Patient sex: M
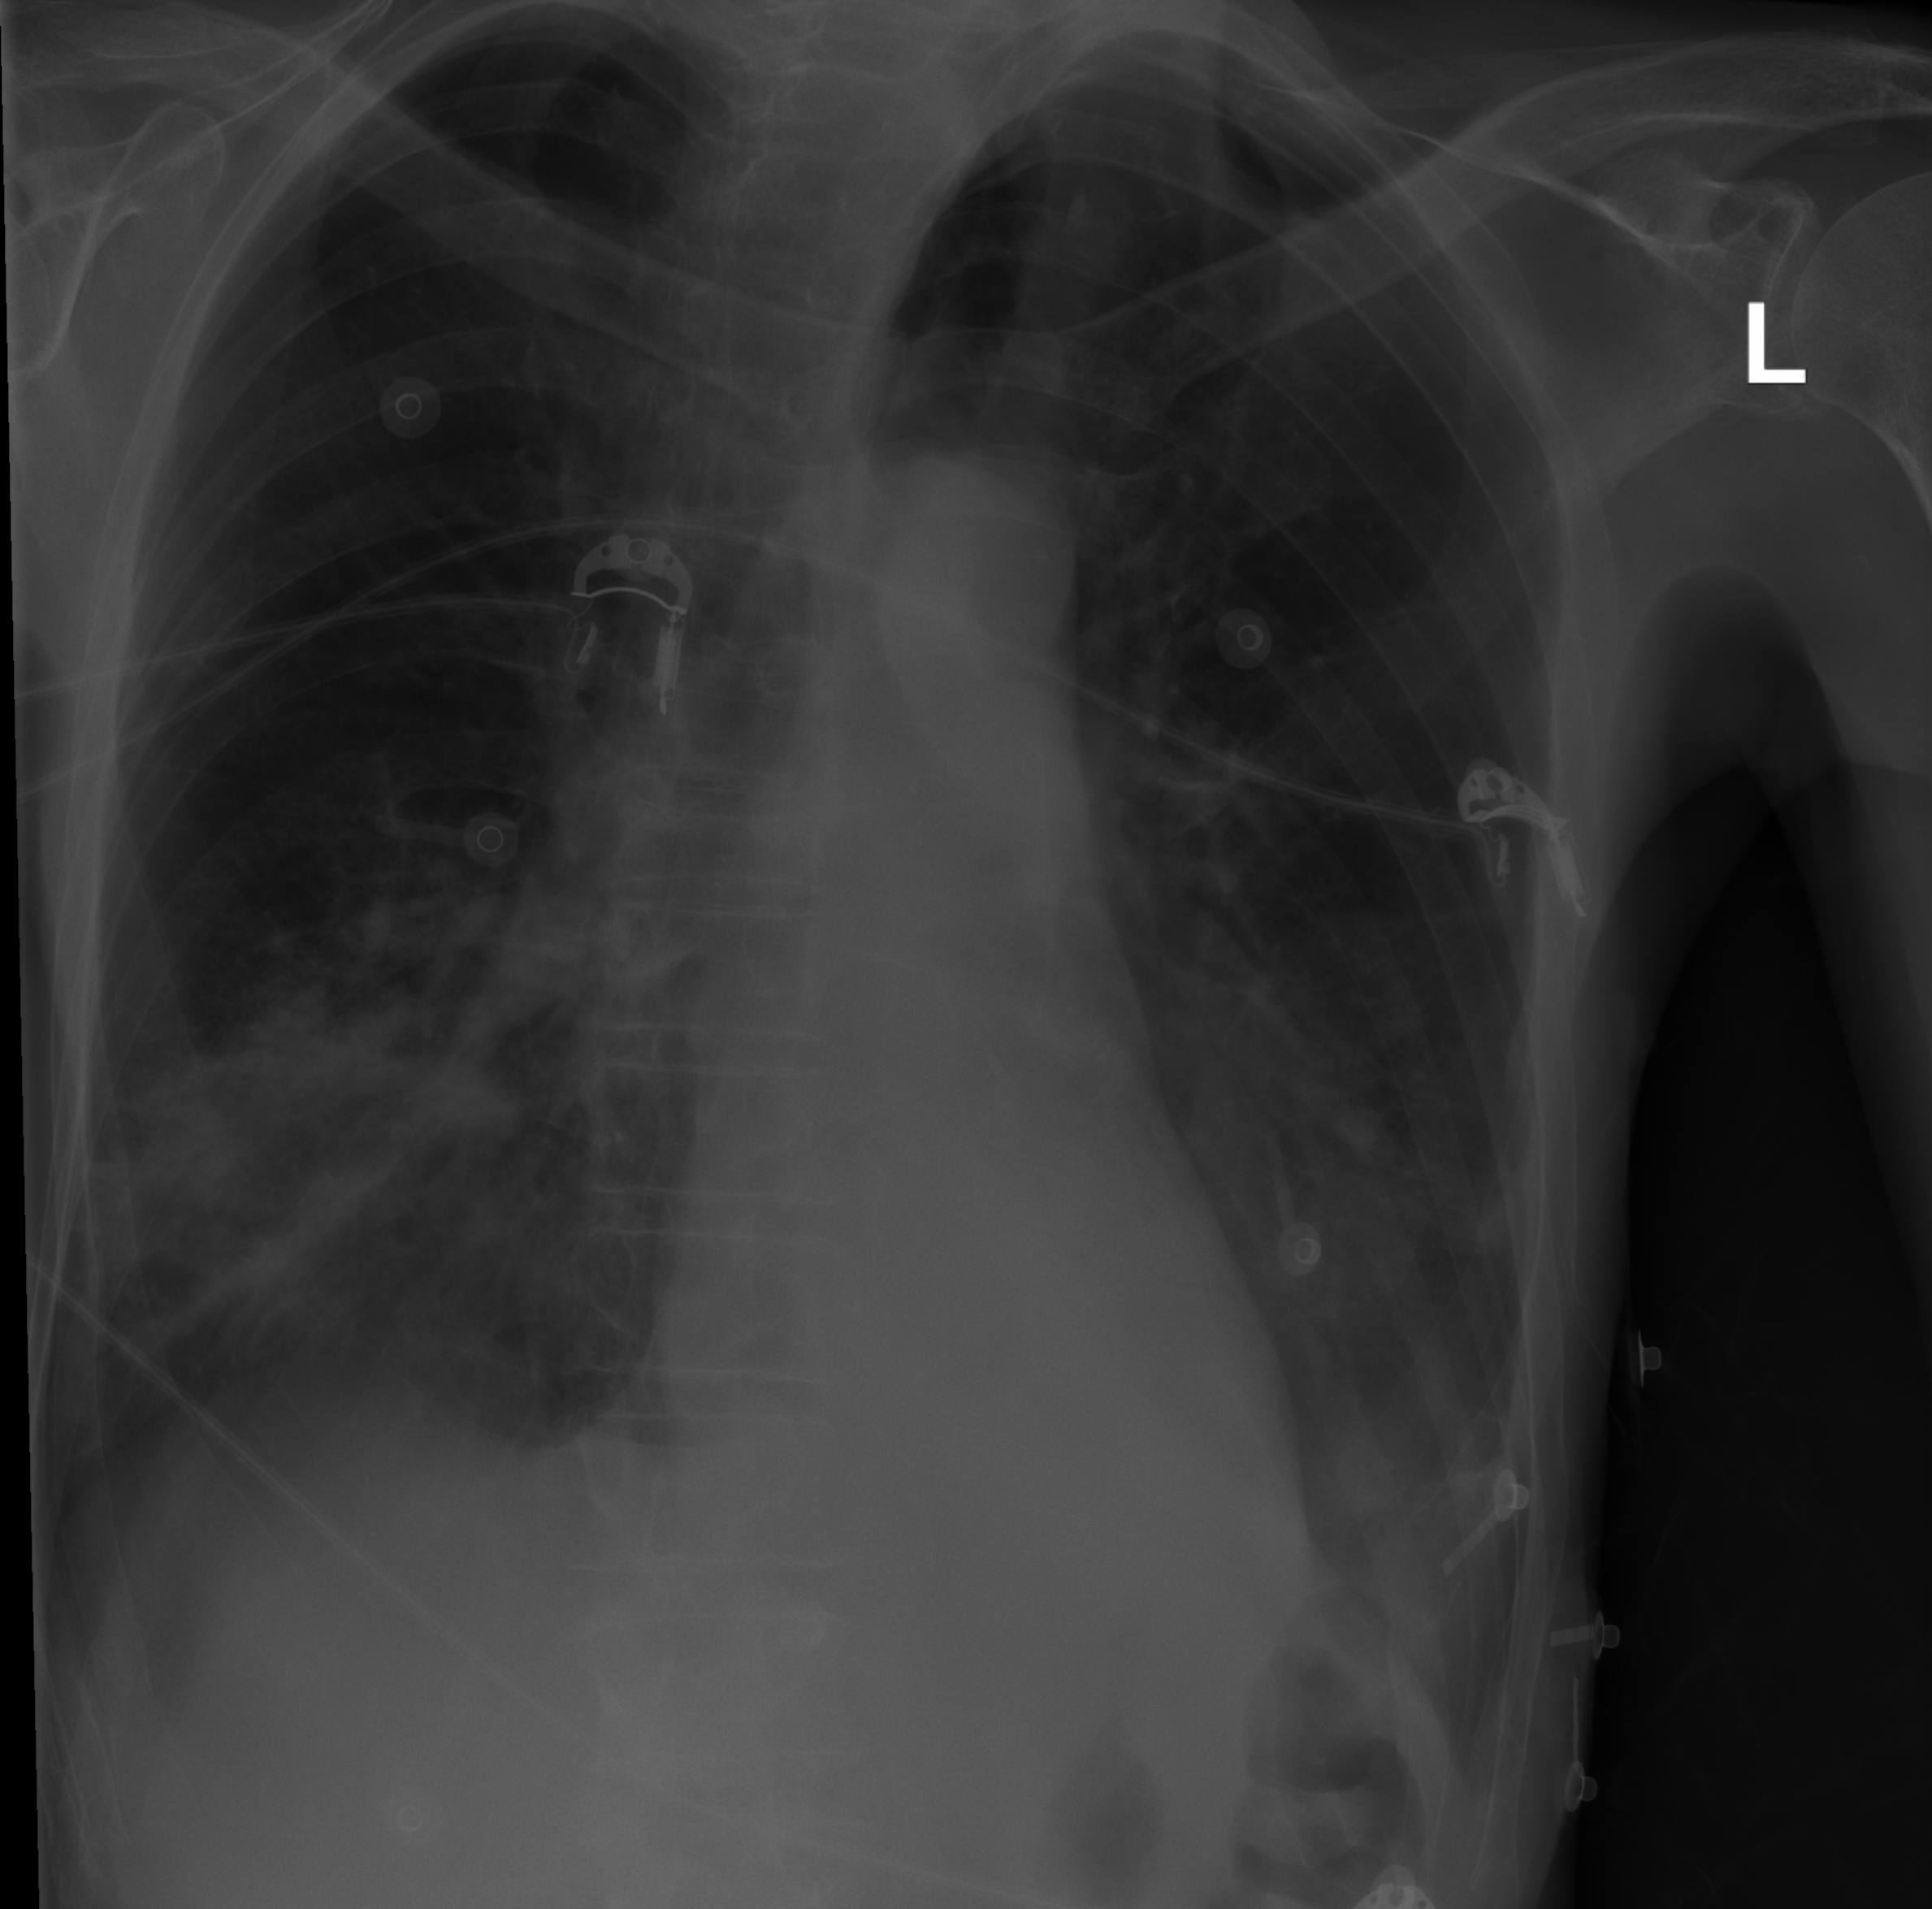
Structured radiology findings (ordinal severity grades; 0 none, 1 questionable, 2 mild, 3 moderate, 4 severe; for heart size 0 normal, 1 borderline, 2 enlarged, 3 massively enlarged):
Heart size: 0
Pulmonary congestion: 0
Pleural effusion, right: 0
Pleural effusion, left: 0
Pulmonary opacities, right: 3
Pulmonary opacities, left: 2
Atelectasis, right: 2
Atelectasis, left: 0